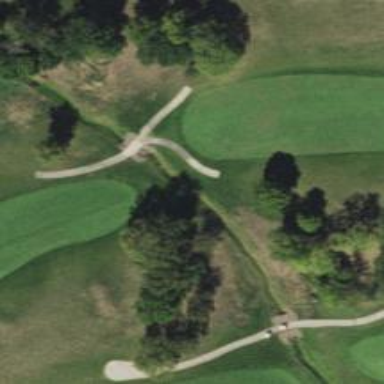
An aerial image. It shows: Path used for both walking and golf.